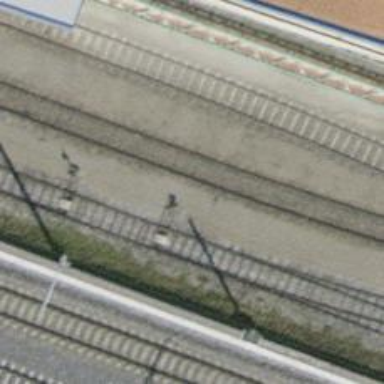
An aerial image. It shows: Single-track electrified rail service spur with contact line.